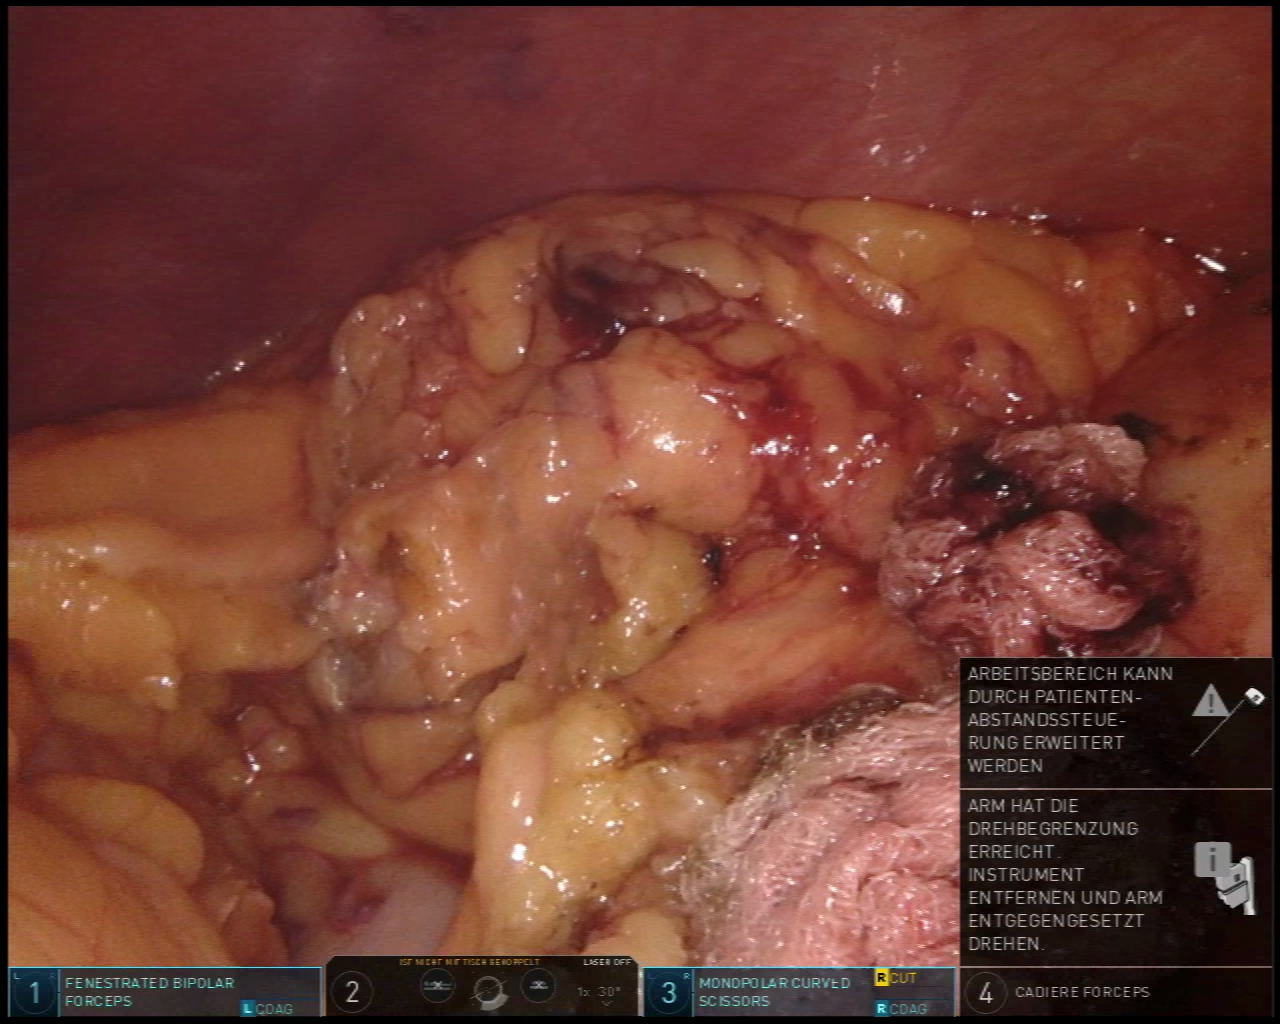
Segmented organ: stomach
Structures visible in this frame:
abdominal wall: yes
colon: no
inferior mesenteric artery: no
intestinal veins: no
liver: no
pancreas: no
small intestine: no
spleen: no
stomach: yes
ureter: no
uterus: no
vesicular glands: no